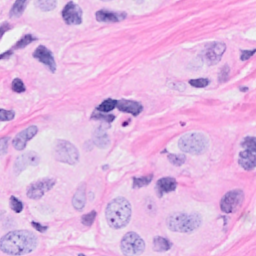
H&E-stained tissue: Breast